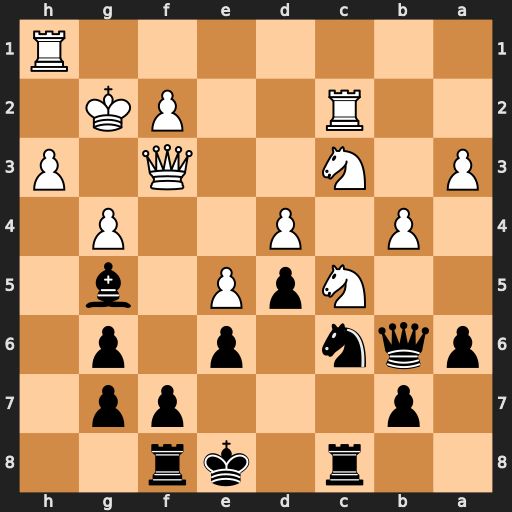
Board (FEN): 2r1kr2/1p3pp1/pqn1p1p1/2NpP1b1/1P1P2P1/P1N2Q1P/2R2PK1/7R
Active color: b
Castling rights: -
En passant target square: -
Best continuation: Nxd4 Qd3 Nxc2